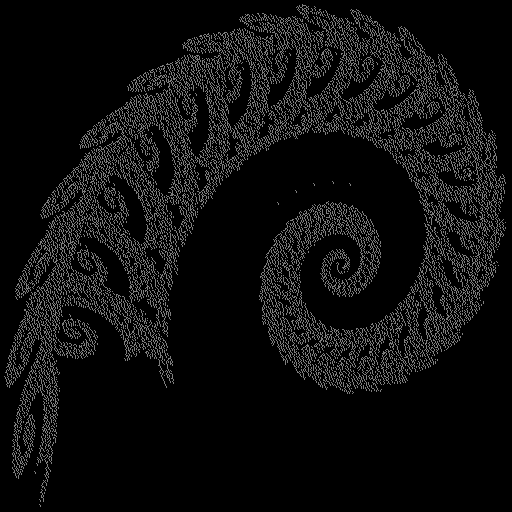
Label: octopuslegs